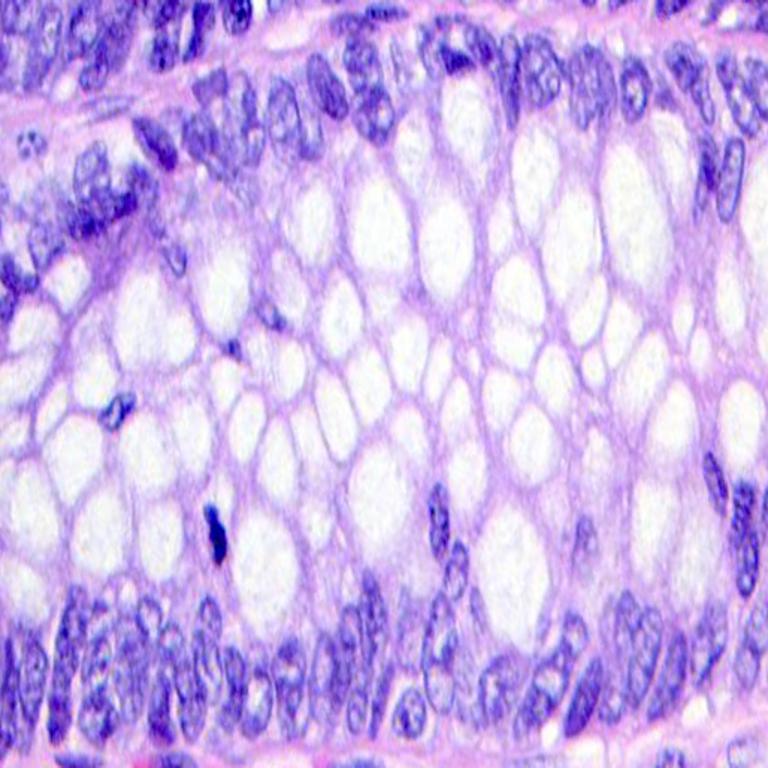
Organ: colon
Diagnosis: benign